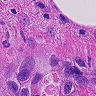
Metastatic tissue present: yes